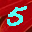
Label: 5